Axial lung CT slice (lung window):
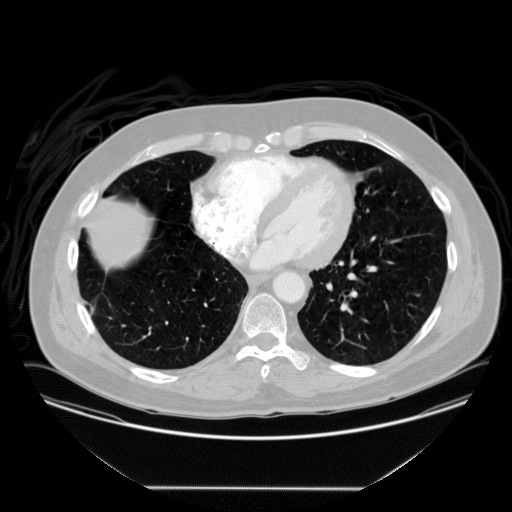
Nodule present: no